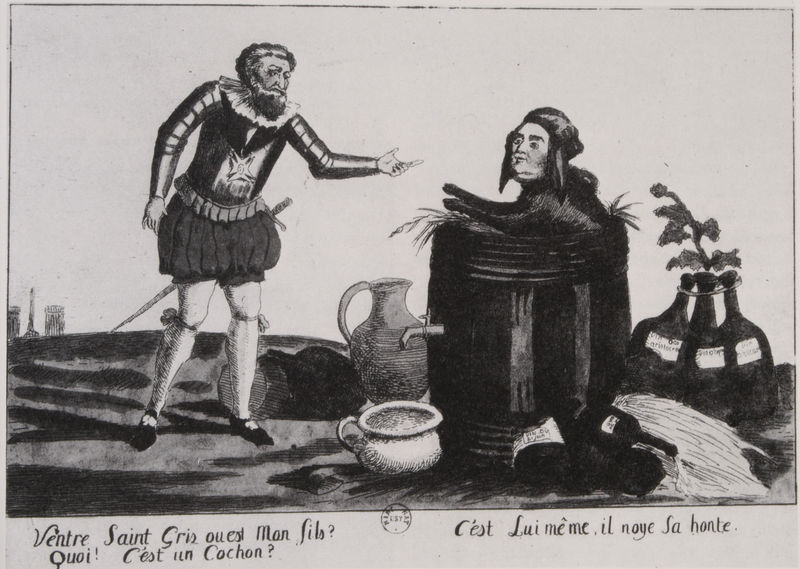
Titel: "...Wo ist mein Sohn? Was, es ist ein Schwein?"
Standort: Paris
Institution: Bibliothèque Nationale.
Schlagwörter: dunkel, hand, himmel, kopf, mann, schatten, wasser, weiß, aquarell, landschaft, menschen, blume, blumen, frankreich, frau, geste, getränk, grau, hell, holz, hut, männer, ohr, paris, schwarz, stroh, szene, vordergrund, zeichnung, hund, tier, wiese, gespräch, haube, rock, alkohol, alt, bart, betrunken, flasche, flaschen, hose, mütze, angebot, arm, arme, barock, geschichte, gesicht, haupt, kleidung, kragen, mensch, schale, schüssel, stehen, vollbart, hals, signatur, horizont, boden, haare, kelch, kostüm, adel, blatt, pflanze, schleifen, theater, ohren, esel, affe, hase, henkel, kanne, krug, schalen, ton, vase, kopfbedeckung, spanien, topf, schrift, perspektive, zwei, schuhe, hosen, acker, arbeiten, heu, ähre, leer, grafik, graphik, französisch, könig, essen, karikatur, wein, weinflaschen, inschrift, strumpf, rüschen, waden, zeigen, stadtansicht, töpfe, becher, wei, bad, strümpfe, tusche, gefäß, schaf, schwein, antike, diogenes, narr, unterschrift, buch, türme, stern, linie, geld, clown, schlicht, druck, druckgraphik, lithographie, schwarz weiss, schraffur, radierung, stich, lithografie, gefangen, humor, illustration, karrikatur, kritik, politik, revolution, satire, schwert, text, uniform, zeitung, faust, soldat, strich, aquatinta, bier, bleistift, stempel, adeliger, degen, orden, fass, nachttopf, pinsel, krause, ritter, darstellung, rüstung, tinte, charikatur, französich, untertitel, wasserhahn, wappen, tassen, karte, harnisch, krüge, christlich, griechen, hilfe, karg, mischwesen, mythos, mittelalter, strumpfhose, wams, struktur, tilly, griechenland, mönch, ehre, heiliger, kniestrumpf, kniestrümpfe, kulisse, kochen, hahn, weinfass, zapfhahn, bottich, edelmann, pluderhose, weinblätter, ähren, siegel, postkarte, flachen, weinrebe, emblem, heilig, taufe, eimer, kupferstich, verstecken, gefäße, bitte, narrenkappe, zwitter, behälter, sohn, harlekin, kasper, abbildung, demut, kurg, betrunkener, dionysos, frage, kessel, pater, tonne, monster, gegenstände, brauch, artz, notre dame, latein, retter, grafi, sinnbild, verbrennung, etikett, neuzeit, martyrium, trank, buchillustration, mülltonne, inquisition, strumpfband, pech, parodie, fabeltier, spanier, gebärde, sprichwort, zoomorph, buchmalerie, ikonografie, wamps, befehl, dialog, pumphosen, lavur, flsche, gris, ego, saint, depp, idiot, hosenrock, eifelturm, tauschen, platon, emblematik, perspektivlos, subscriptio, xcv, vergiessen, karikaturhaft, andreas alciatus, arikel, blit, blume französisch, c'st, clodwig, cochon, dfghj, dgh, fass ritter krug flaschen, fghjk, franzözisch, heinrich iv., henry 4, hexerei, lohn, lui, noye, parody, pluiderhose, religionskriege, ritterlich, sudtopf, tier-mensch, tuschzeichnung sohn schwein sc, tzujk, unbeendet, uoi, ventre, vor renaissance, arikatur, please, knight